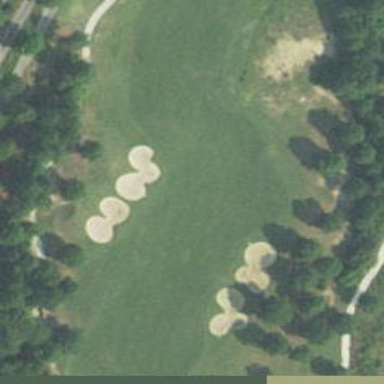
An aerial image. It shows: Golf hole.